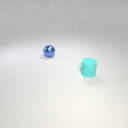
small cyan rubber cylinder in front of small blue metal sphere